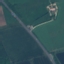
Label: Highway